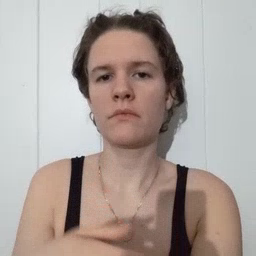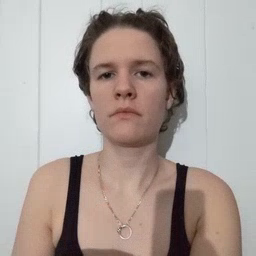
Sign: grandma